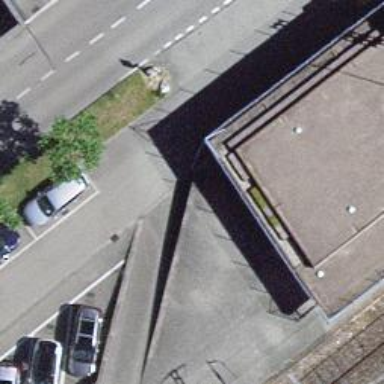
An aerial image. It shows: Retaining wall.